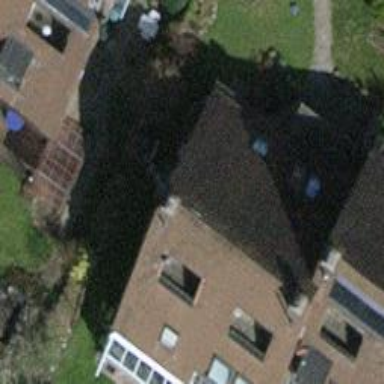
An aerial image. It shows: Terrace building.